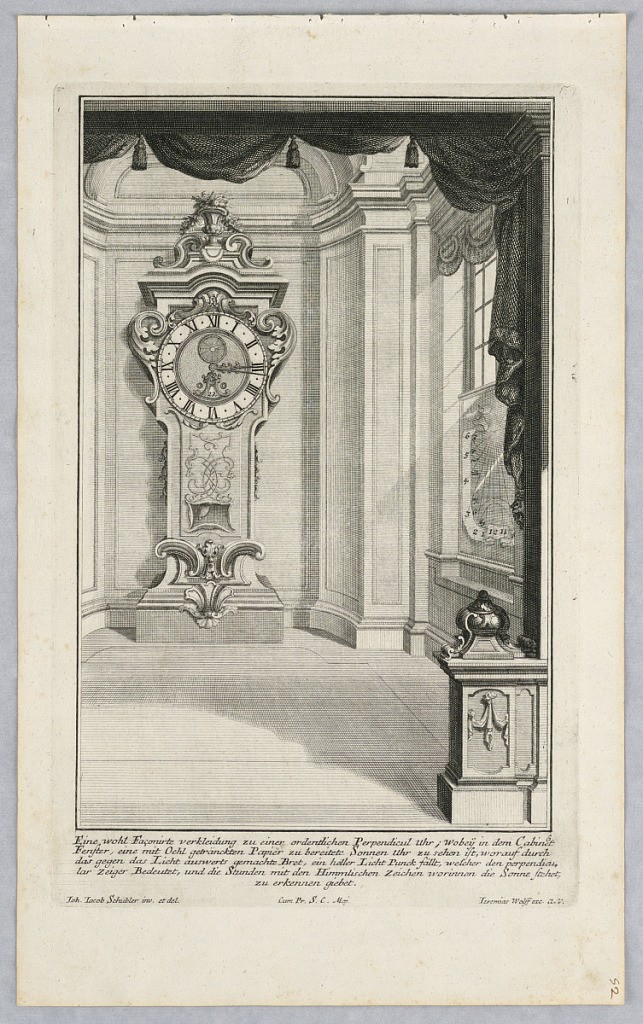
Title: Funffte Ausgab seiner vorhabenden werckes...Unterschiedliche Neu Inventirte Verkleiden Zu Modernen und Astonmischen Perpendicul-Uhren...
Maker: Johann Jakob Schübler, German, 1689–1741
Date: ca. 1720
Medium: Engraving on cream laid paper
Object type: Print
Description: Plate 6. Design for a large standing case clock topped with an urn filled with fruit. It is placed to the right of a window with an astrological screen.